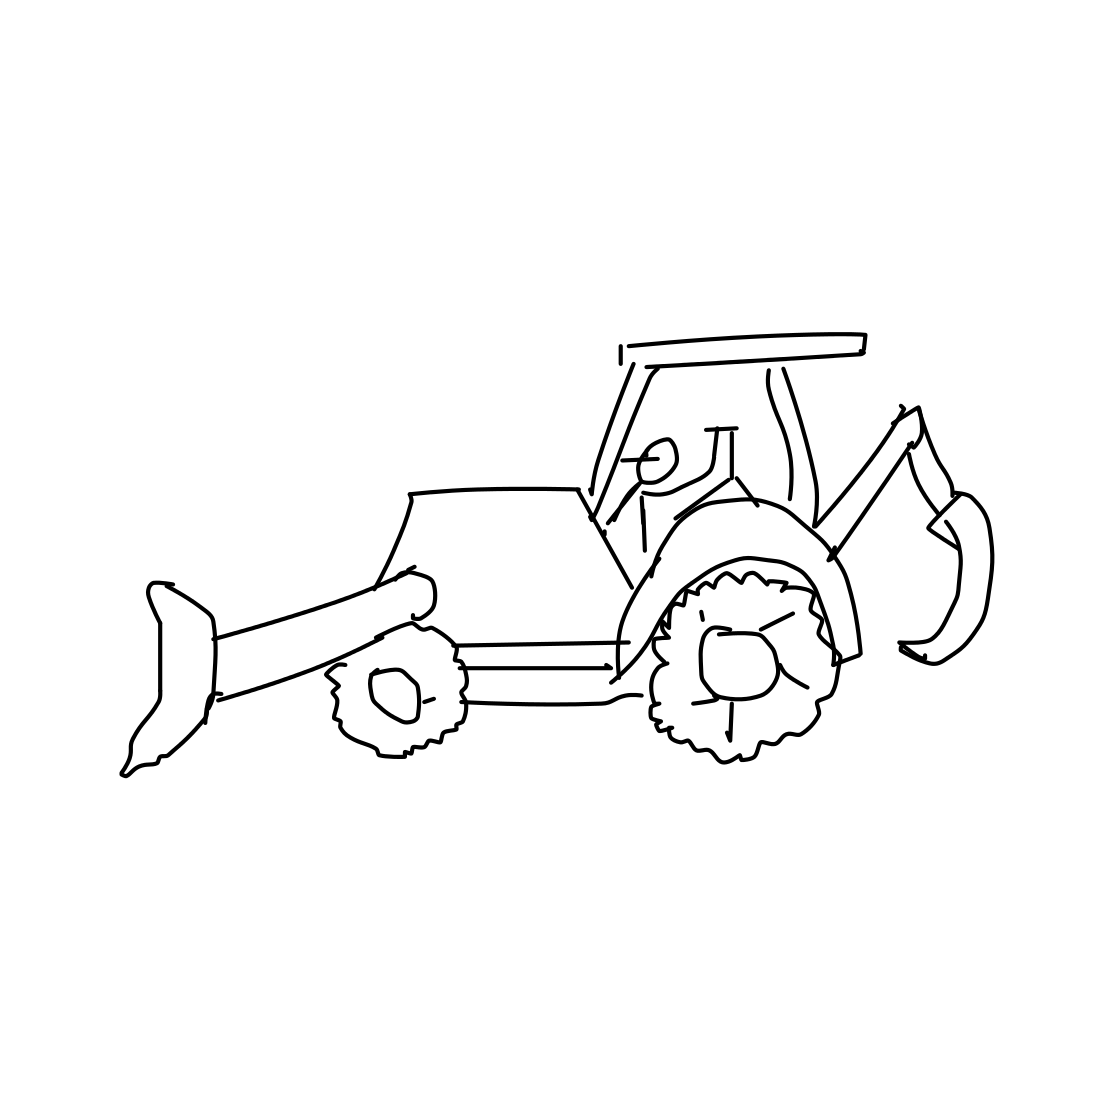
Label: bulldozer